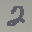
Label: 2